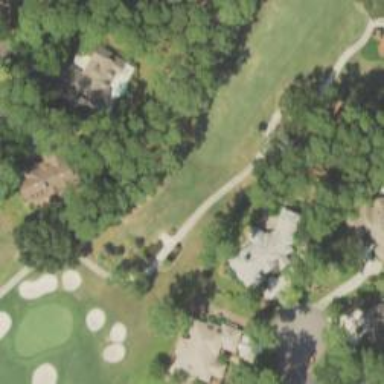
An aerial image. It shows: View of golf hole.